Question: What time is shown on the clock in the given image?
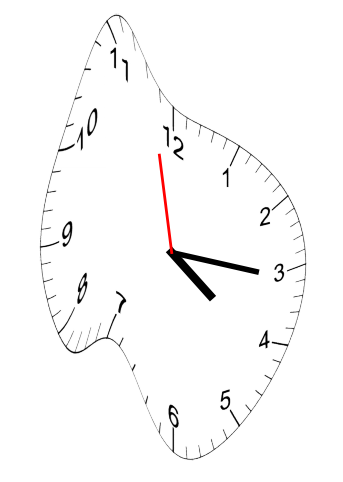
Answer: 04:15:58